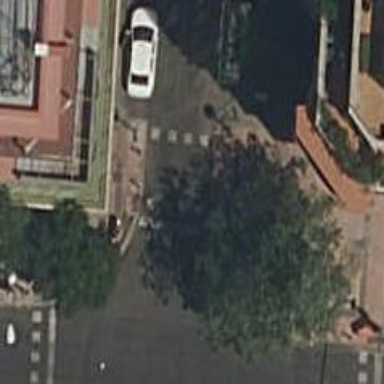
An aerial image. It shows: Zebra crossing with traffic signals.